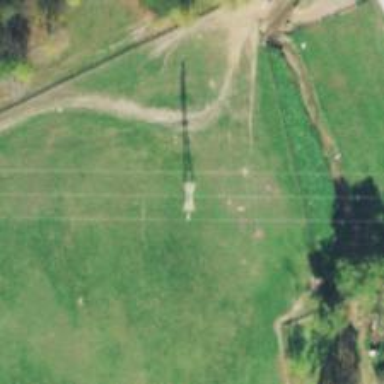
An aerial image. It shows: Lattice structure tower used for power transmission.